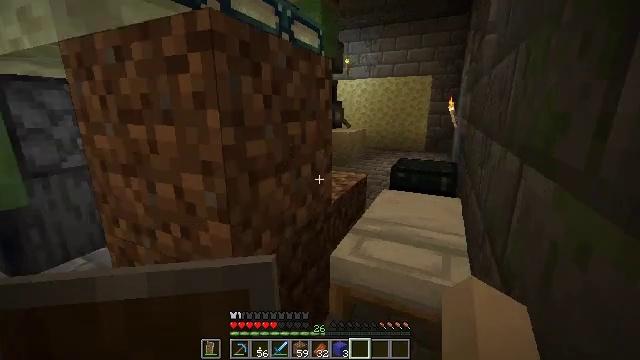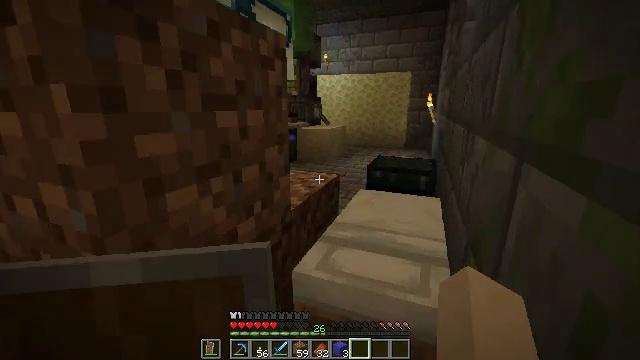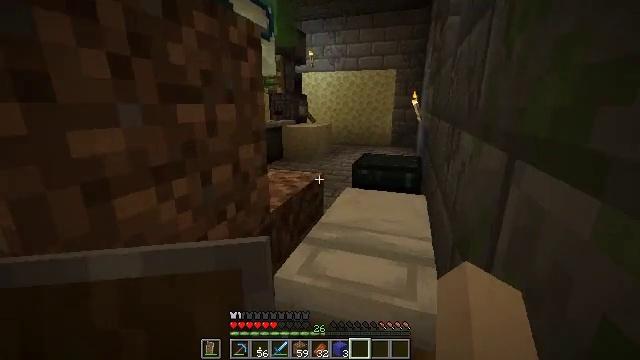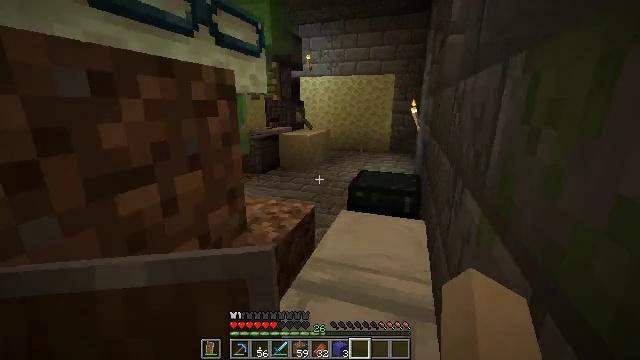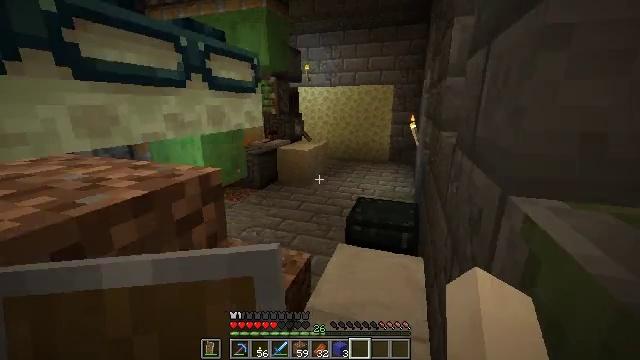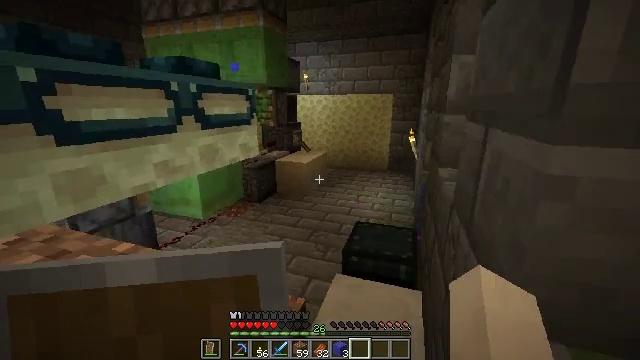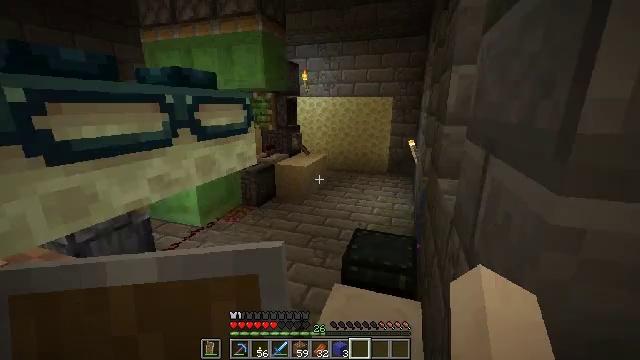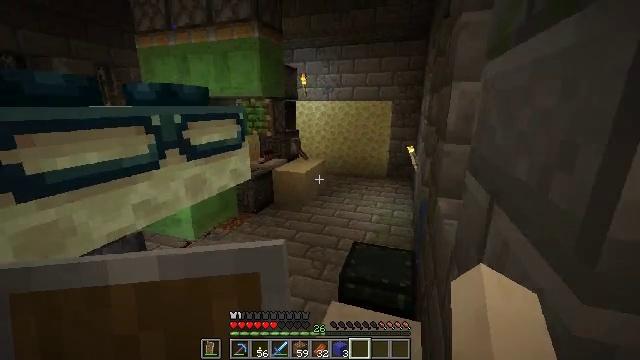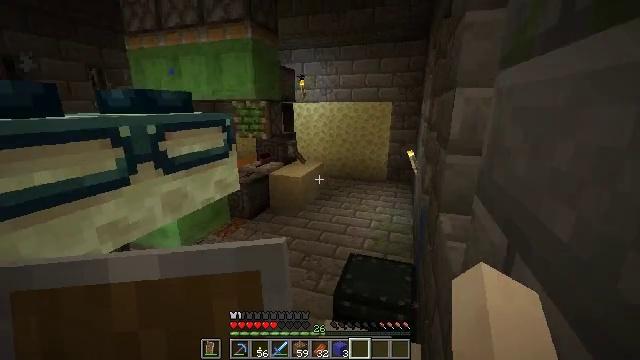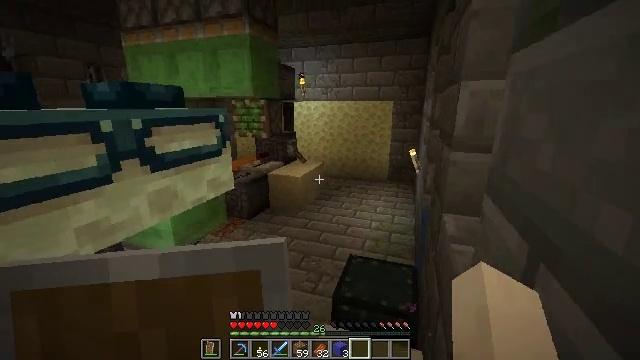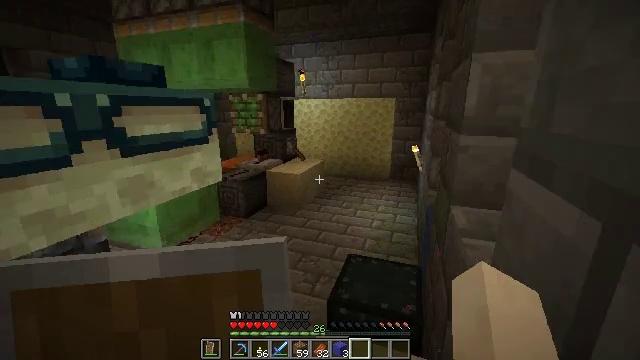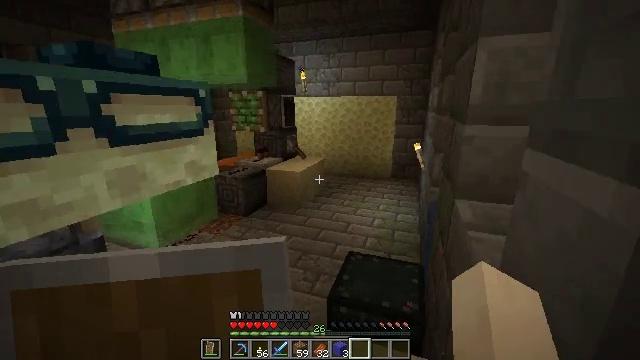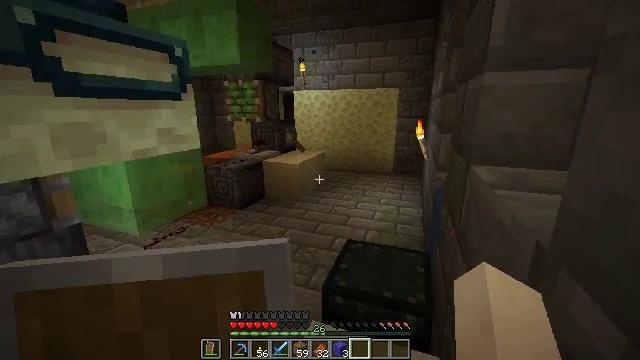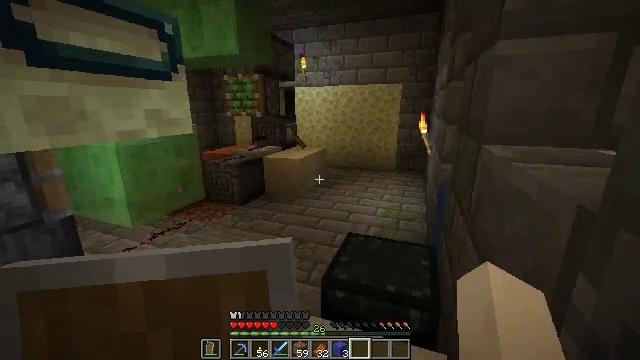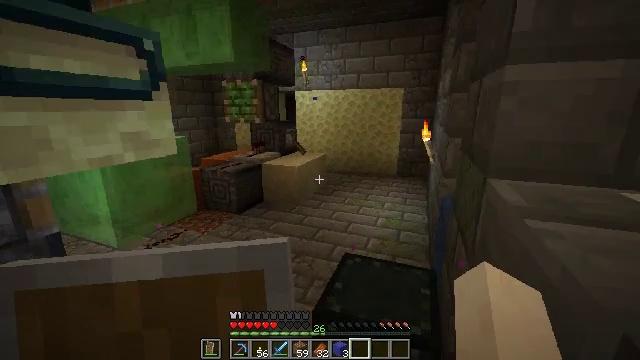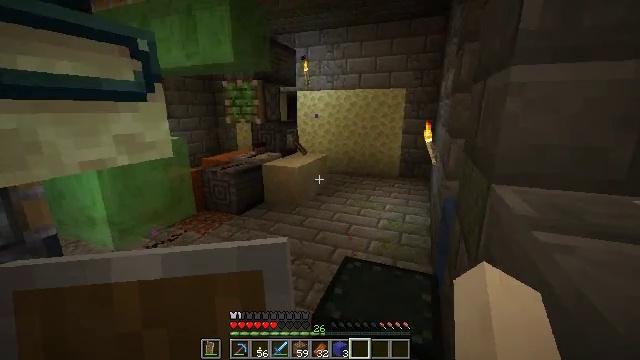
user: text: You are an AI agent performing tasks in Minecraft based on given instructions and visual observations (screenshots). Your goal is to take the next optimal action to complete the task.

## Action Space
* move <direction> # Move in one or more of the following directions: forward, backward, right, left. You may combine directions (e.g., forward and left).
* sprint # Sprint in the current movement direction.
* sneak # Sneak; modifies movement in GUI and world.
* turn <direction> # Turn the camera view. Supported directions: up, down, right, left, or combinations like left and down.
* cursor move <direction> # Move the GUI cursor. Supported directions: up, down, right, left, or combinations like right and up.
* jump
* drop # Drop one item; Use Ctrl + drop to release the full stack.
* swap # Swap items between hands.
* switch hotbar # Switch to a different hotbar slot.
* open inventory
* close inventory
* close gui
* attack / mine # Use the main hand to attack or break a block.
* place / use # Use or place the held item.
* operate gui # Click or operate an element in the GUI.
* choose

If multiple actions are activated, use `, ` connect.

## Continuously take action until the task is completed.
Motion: motion action
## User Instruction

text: Attack the slime block to pick it up.
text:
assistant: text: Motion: move forward and move right, turn right
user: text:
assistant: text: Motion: move forward and move right, turn right
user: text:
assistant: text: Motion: move forward and move right, jump
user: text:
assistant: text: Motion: move forward and move right, jump
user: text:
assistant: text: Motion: move forward and move right, jump
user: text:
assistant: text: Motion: move forward and move right, jump
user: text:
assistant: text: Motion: move forward and move right
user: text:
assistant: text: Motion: move forward and move right
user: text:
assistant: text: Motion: move forward and move right
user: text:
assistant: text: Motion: move forward and move right
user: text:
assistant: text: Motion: move forward and move right
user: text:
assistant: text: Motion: move forward and move right
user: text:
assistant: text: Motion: no_op
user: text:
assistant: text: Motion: no_op
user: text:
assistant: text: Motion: no_op
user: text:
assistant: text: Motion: no_op
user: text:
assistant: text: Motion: no_op
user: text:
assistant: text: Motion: no_op
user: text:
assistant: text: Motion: turn left
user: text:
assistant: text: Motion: turn left
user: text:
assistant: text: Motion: turn left and up
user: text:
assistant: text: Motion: turn left
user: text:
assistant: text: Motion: turn left
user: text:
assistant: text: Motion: turn left
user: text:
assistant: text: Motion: no_op
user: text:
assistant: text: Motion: no_op
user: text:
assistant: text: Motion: no_op
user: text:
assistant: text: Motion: no_op
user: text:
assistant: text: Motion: no_op
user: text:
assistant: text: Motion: no_op